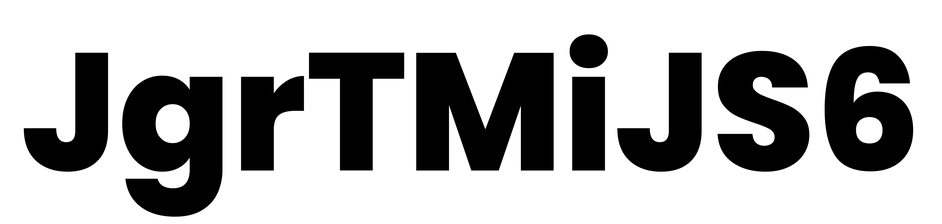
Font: Poppins-ExtraBold